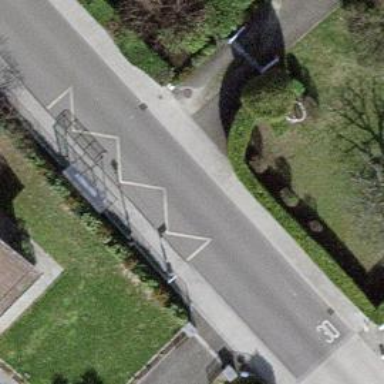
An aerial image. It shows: Hedge barrier.